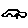
Label: car